Question: I just asked a question about this subject; <URL>
I have a simple table 'AVUKAT'
Columns --> 'HESAP', 'MUSTERI', 'AVUKAT'
And I show the data in a Gridview.
I activate 'AutoGenerateDeleteButton'.

But when I click the Delete button for a row, I am getting an error like this.
'''
Server Error in '/' Application.
Deleting is not supported by data source 'GridviewDataSource' unless DeleteCommand is specified.
Description: An unhandled exception occurred during the execution of the current web request. Please review the stack trace for more information about the error and where it originated in the code.
Exception Details: System.NotSupportedException: Deleting is not supported by data source 'GridviewDataSource' unless DeleteCommand is specified.
Source Error:
An unhandled exception was generated during the execution of the current web request. Information regarding the origin and location of the exception can be identified using the exception stack trace below.
'''
Which Function is activated when I click the delete button?
What should be the code of this function?
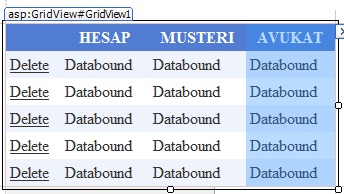
Answer: Take a look at this MSDN article: <URL>
It describes setting up the SQLDataSource to delete data from the database.
Your SQLDataSource is missing "Delete Parameters" (<URL>.
Update your SQLDataSource to include DeleteParameters as follows (you'll need to update things like the ConnectionString and ControlIDs of the ControlParameters):
'''
<asp:SqlDataSource
id="SqlDataSource1"
runat="server"
ConnectionString="myConnectionString"
SelectCommand="SELECT * FROM [AVUKAT] ORDER BY [MUSTERI]"
DeleteCommand="DELETE FROM [AVUKAT] WHERE MUSTERI = @MUSTERI AND AVUKAT = @AVUKAT AND HESAP = @HESAP">
<DeleteParameters>
<asp:ControlParameter Name="MUSTERI" ControlId="DropDownListID" PropertyName="SelectedValue" />
<asp:ControlParameter Name="AVUKAT" ControlId="DropDownListID" PropertyName="SelectedValue" />
<asp:ControlParameter Name="HESAP" ControlId="DropDownListID" PropertyName="SelectedValue" />
</DeleteParameters>
</asp:SqlDataSource>
'''